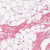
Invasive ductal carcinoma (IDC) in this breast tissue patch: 0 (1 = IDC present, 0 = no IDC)